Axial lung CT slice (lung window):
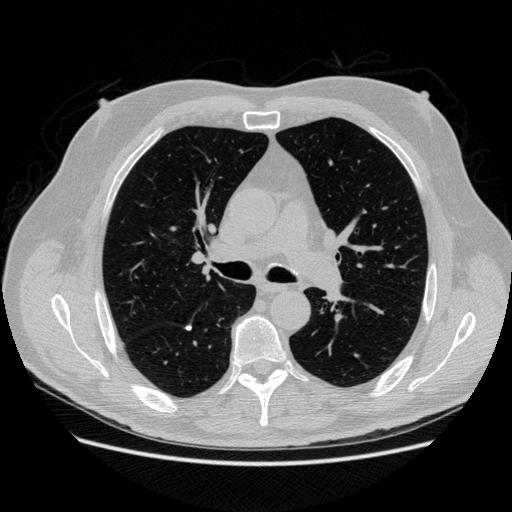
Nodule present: yes
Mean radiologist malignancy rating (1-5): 1